Field crop: maize
Growth stage: 2
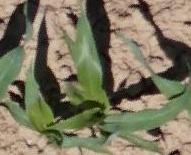
Species: maize